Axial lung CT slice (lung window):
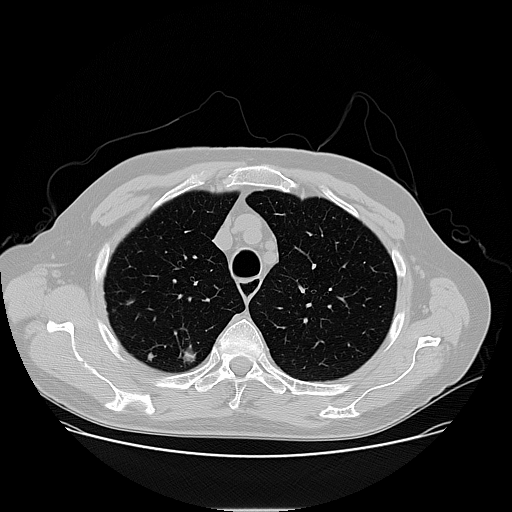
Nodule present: yes
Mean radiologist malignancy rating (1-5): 4.25